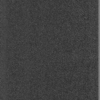
Label: dusty